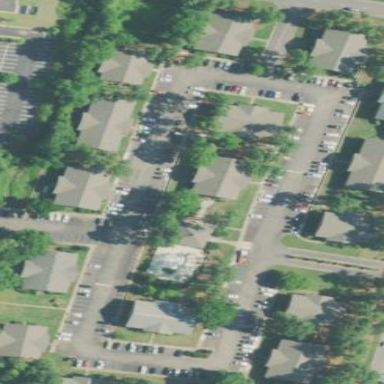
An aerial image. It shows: Residential area with apartments.